Question:
I have seen this on other checks as well, but there are many without it.
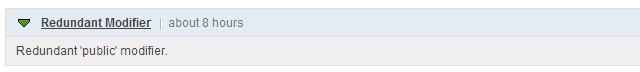
Answer: This tells you when this violation was first discovered by Sonar.